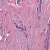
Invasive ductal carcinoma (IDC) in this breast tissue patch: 1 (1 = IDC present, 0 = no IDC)